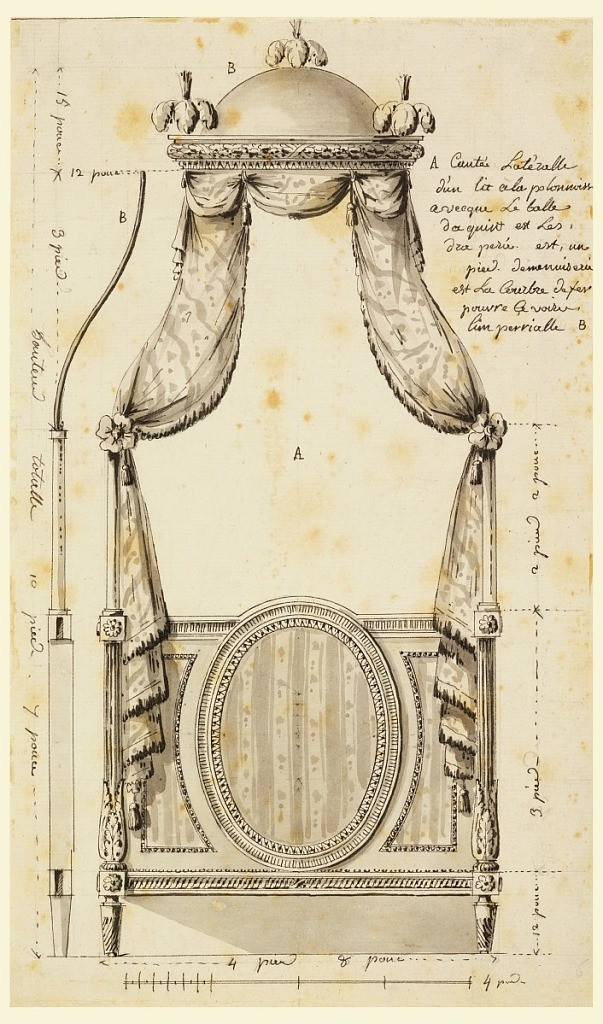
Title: Design for a Bed in the Polish Style
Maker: Richard de Lalonde, French, active 1780–96
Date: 1780
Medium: Pen and black ink, brush and wash, graphite on laid paper
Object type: Drawing
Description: Canopy bed seen from the end with upholstered footboard with an oval panel at center. Canopy dome is decorated with three clusters of feathers. Hangings are caught at either side with rosettes. At left and at right diagram of construction of bed. Scale below: 4 pied.